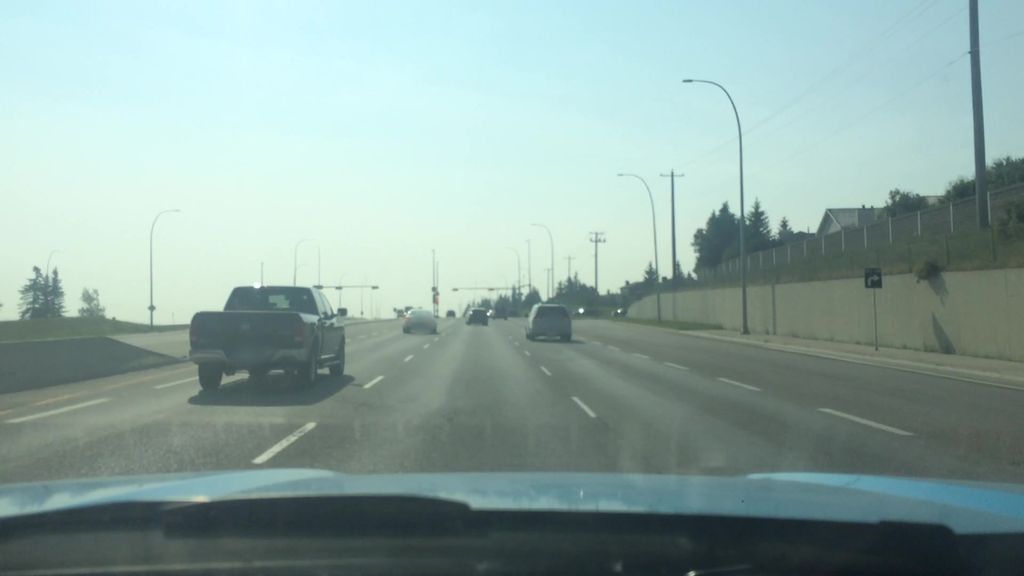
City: calgary